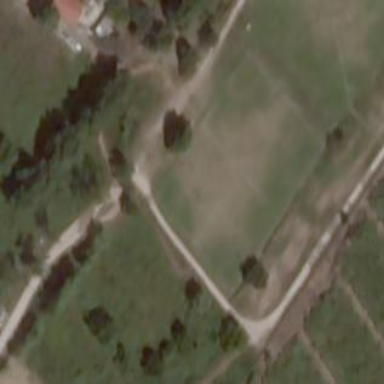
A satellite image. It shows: Soccer pitch designated for leisure and sports activities.